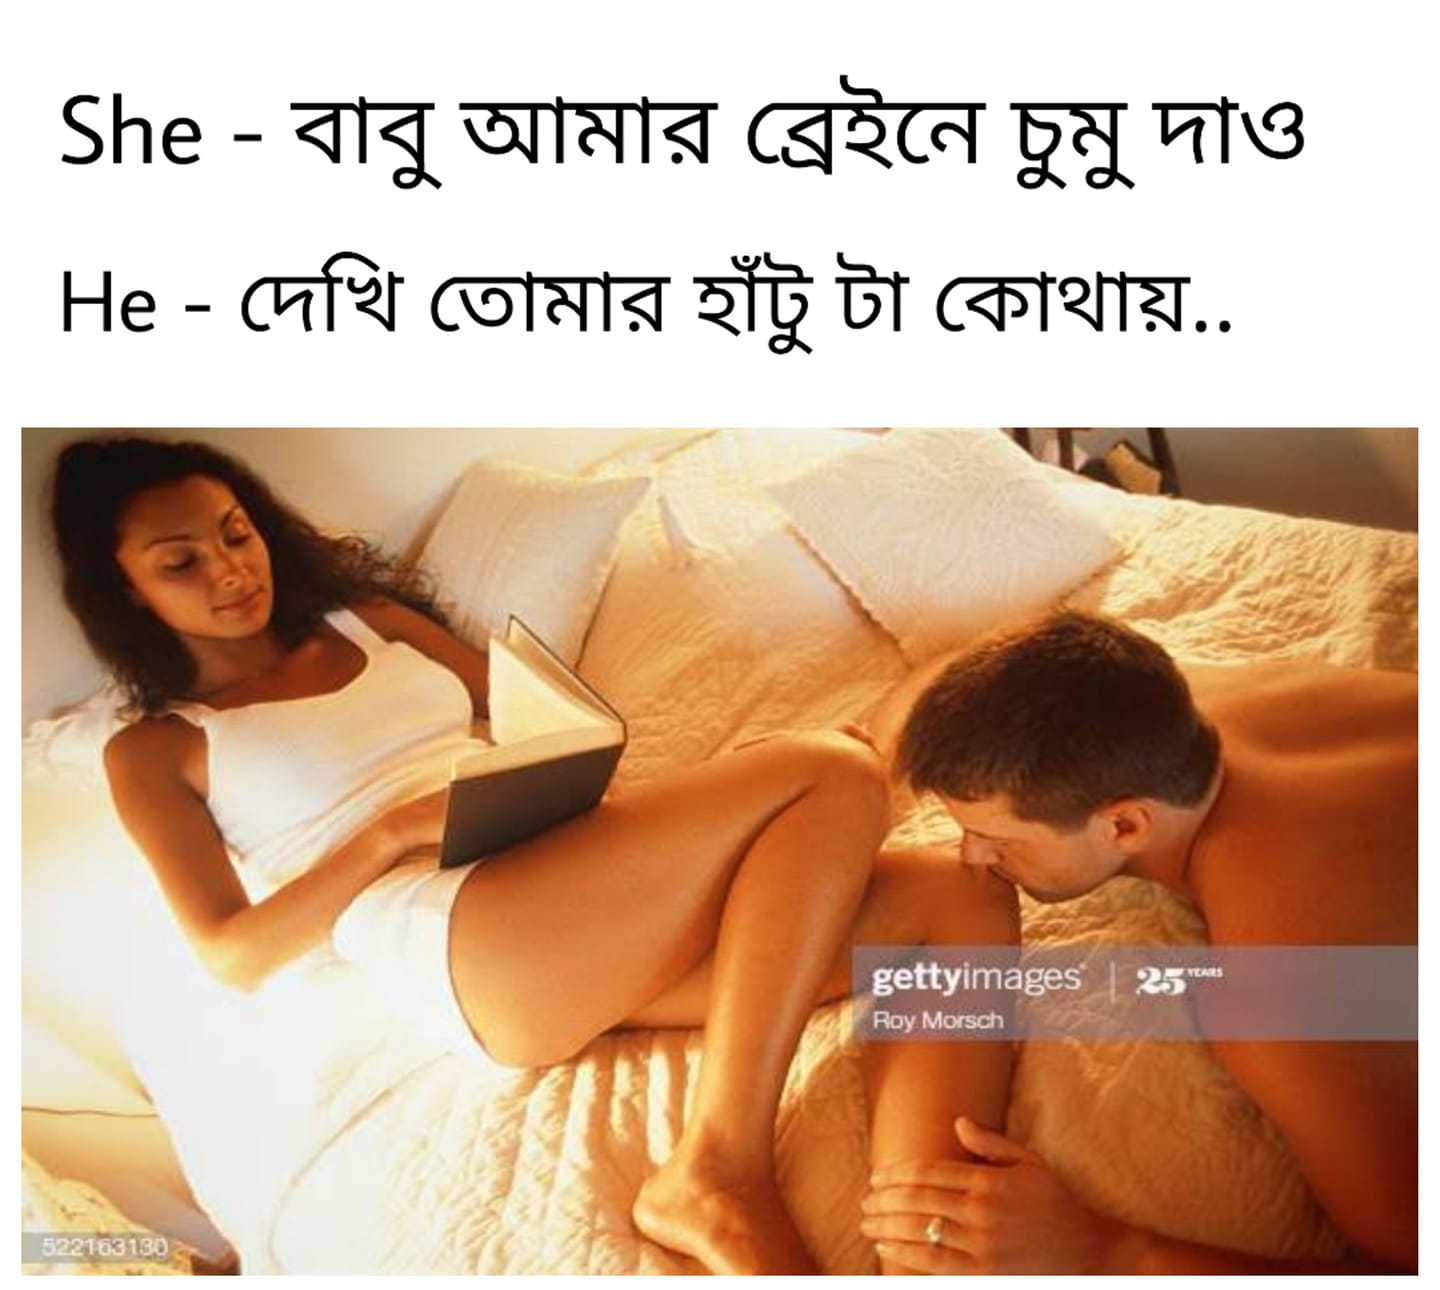
Caption: She - বাবু আমার ব্রেইনে চুমু দাও   He - দেখি তোমার হাঁটু টা কোথায় ...
Label: hate